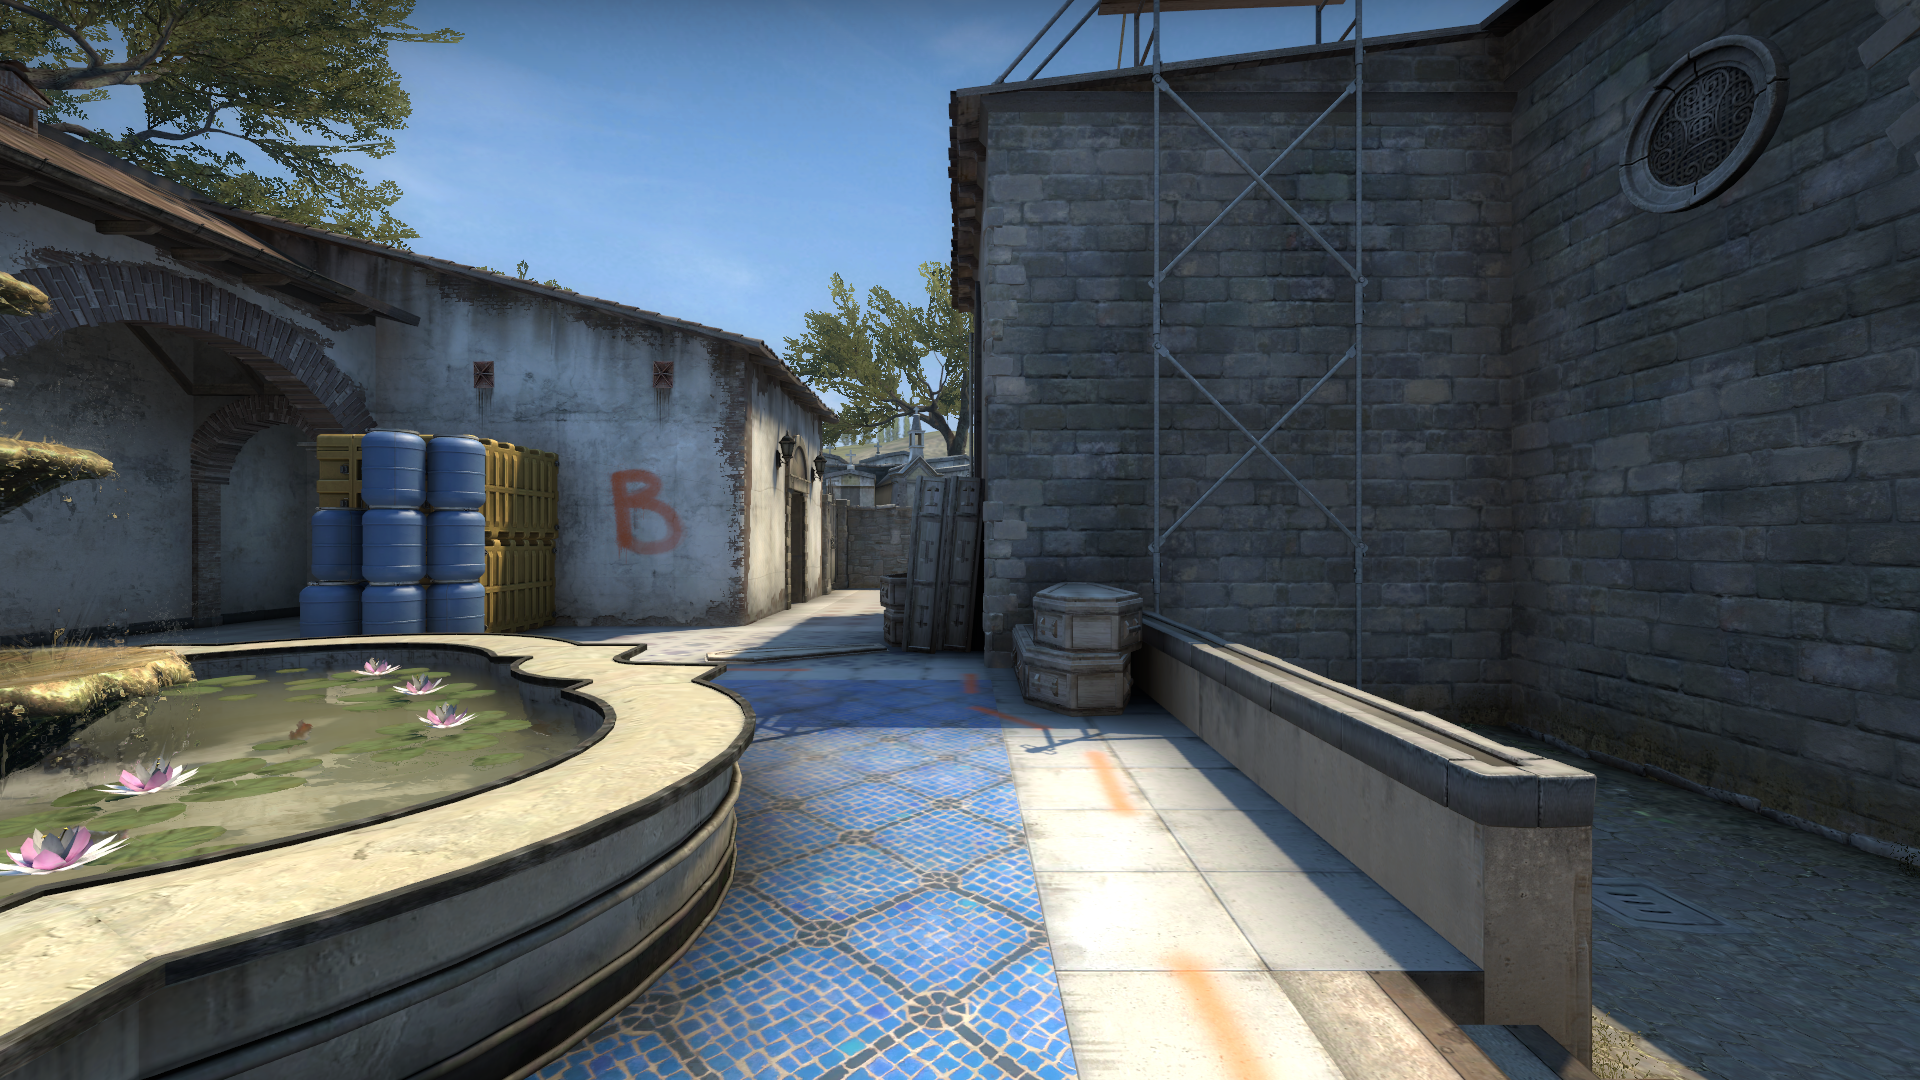
Map: de_inferno